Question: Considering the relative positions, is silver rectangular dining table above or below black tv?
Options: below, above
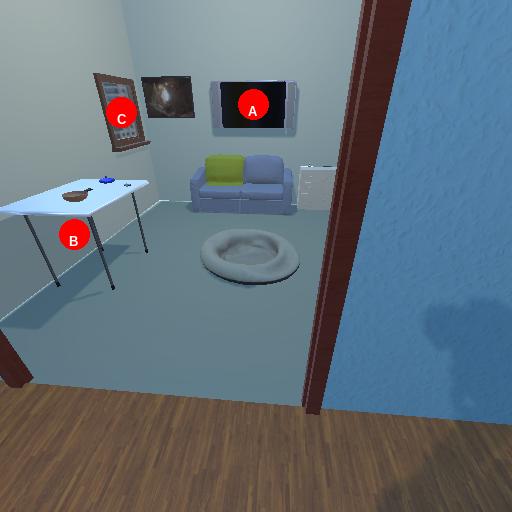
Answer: below